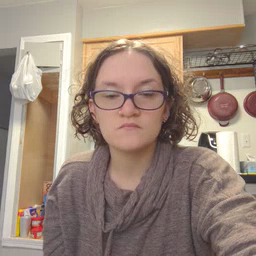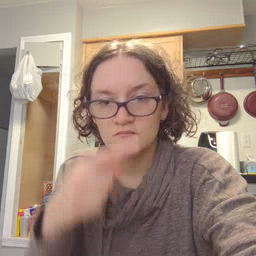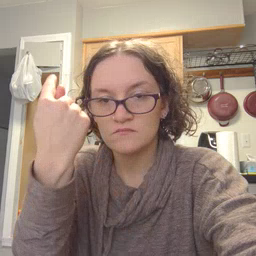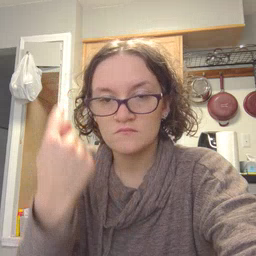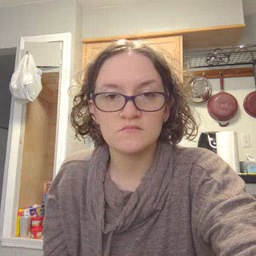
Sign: black